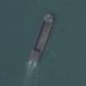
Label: Sand_carrier